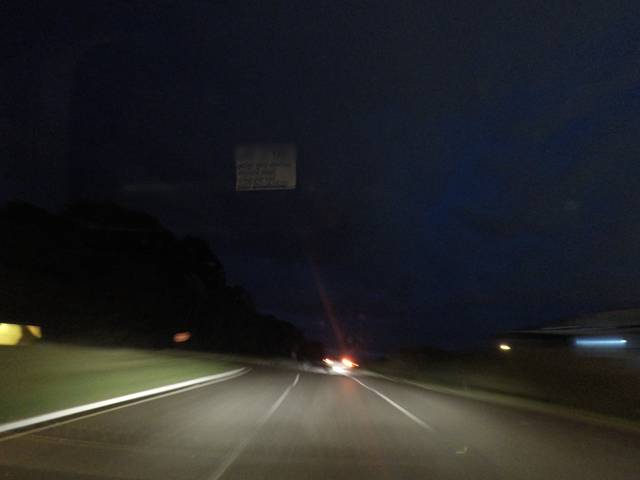
Region: Brazil
Coordinates: -25.42, -49.365